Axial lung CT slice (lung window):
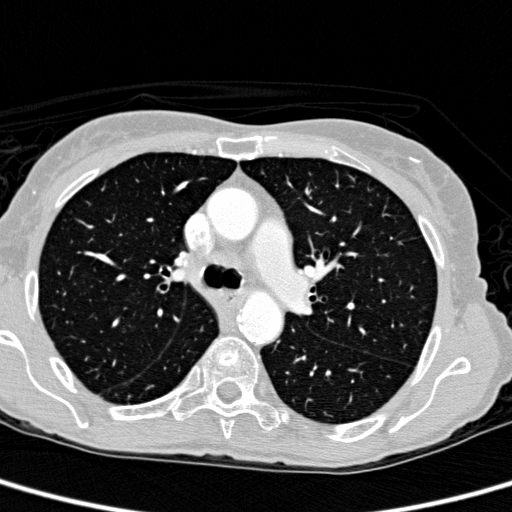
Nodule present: no